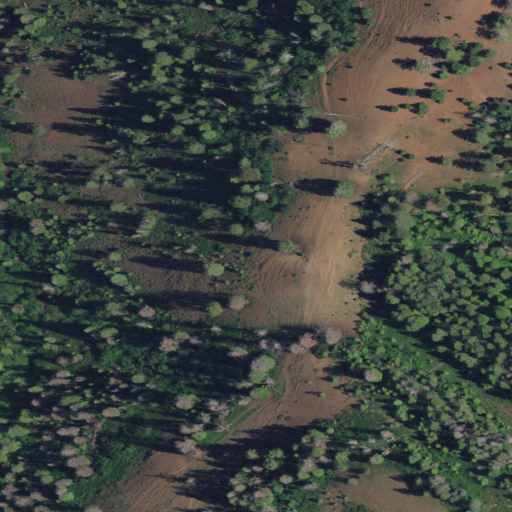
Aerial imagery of ridge(s) in Idaho named Four Bit Spur containing evergreen forest, shrub, and grassland